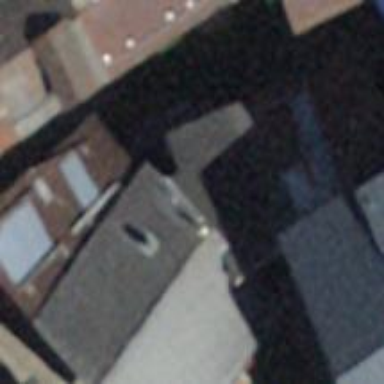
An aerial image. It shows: Building with skillion roof shape.